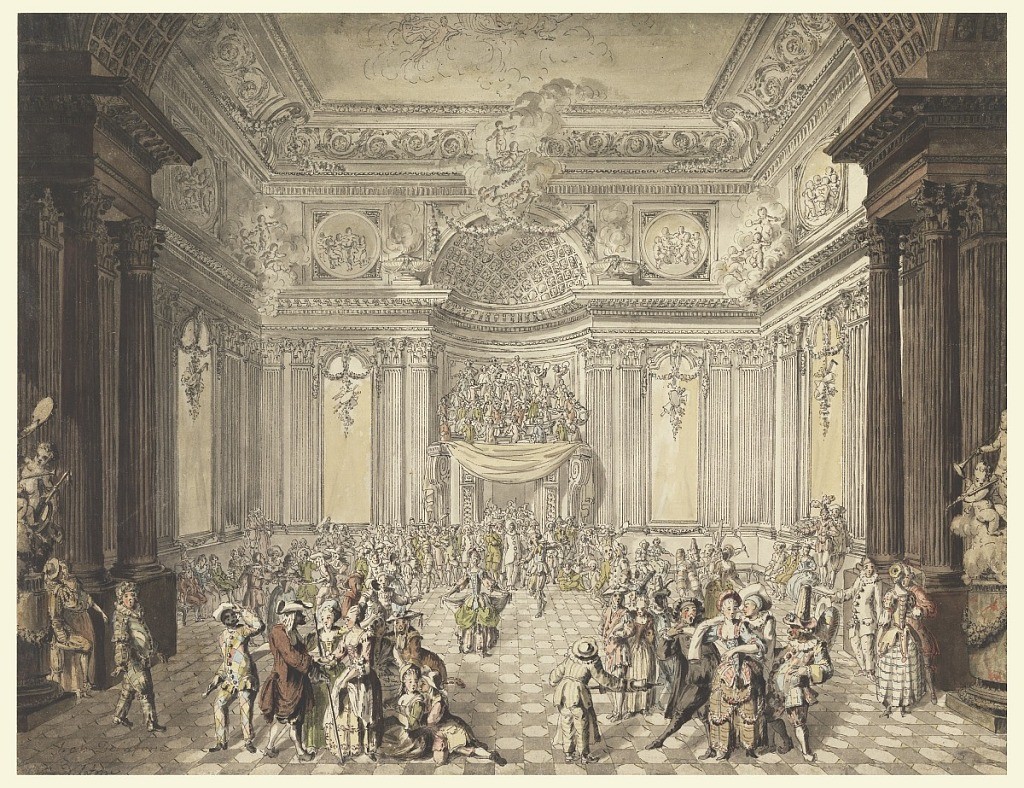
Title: View of a Masquerade Ball
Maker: Jean-Charles Delafosse, French, 1734 – 1789
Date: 1770–80
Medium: Pen and black ink, brush and gray wash, watercolor on laid paper
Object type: Drawing
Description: Crowd in formal dress in highly ornate hall.  Musicians on a loft over the door in the center rear.